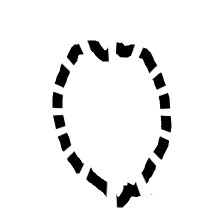
Shape: circle